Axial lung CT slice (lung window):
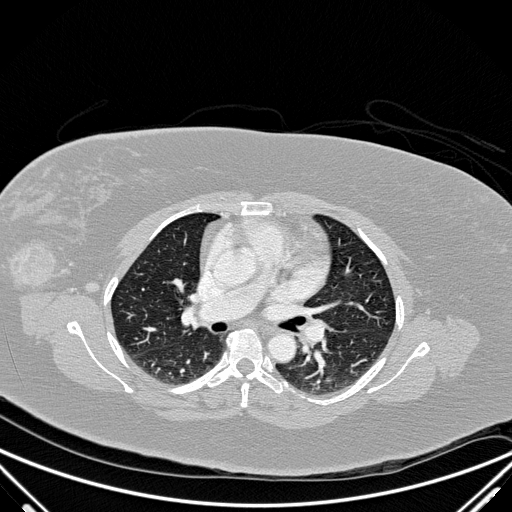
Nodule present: no